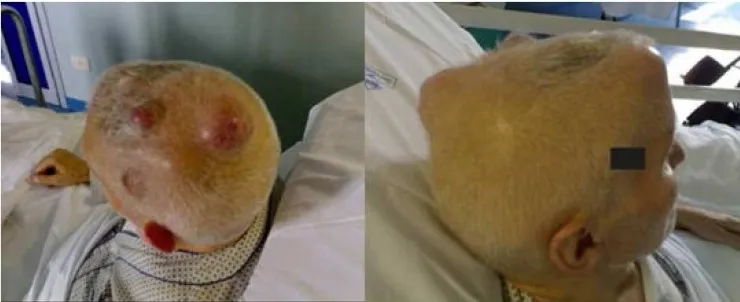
Skull lesions imaging. Presence of skull tumors over the right frontal and parieto-occipital regions.
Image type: medical_photograph (other_medical_photograph)